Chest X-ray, PA view. Patient: 68 years old, sex F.
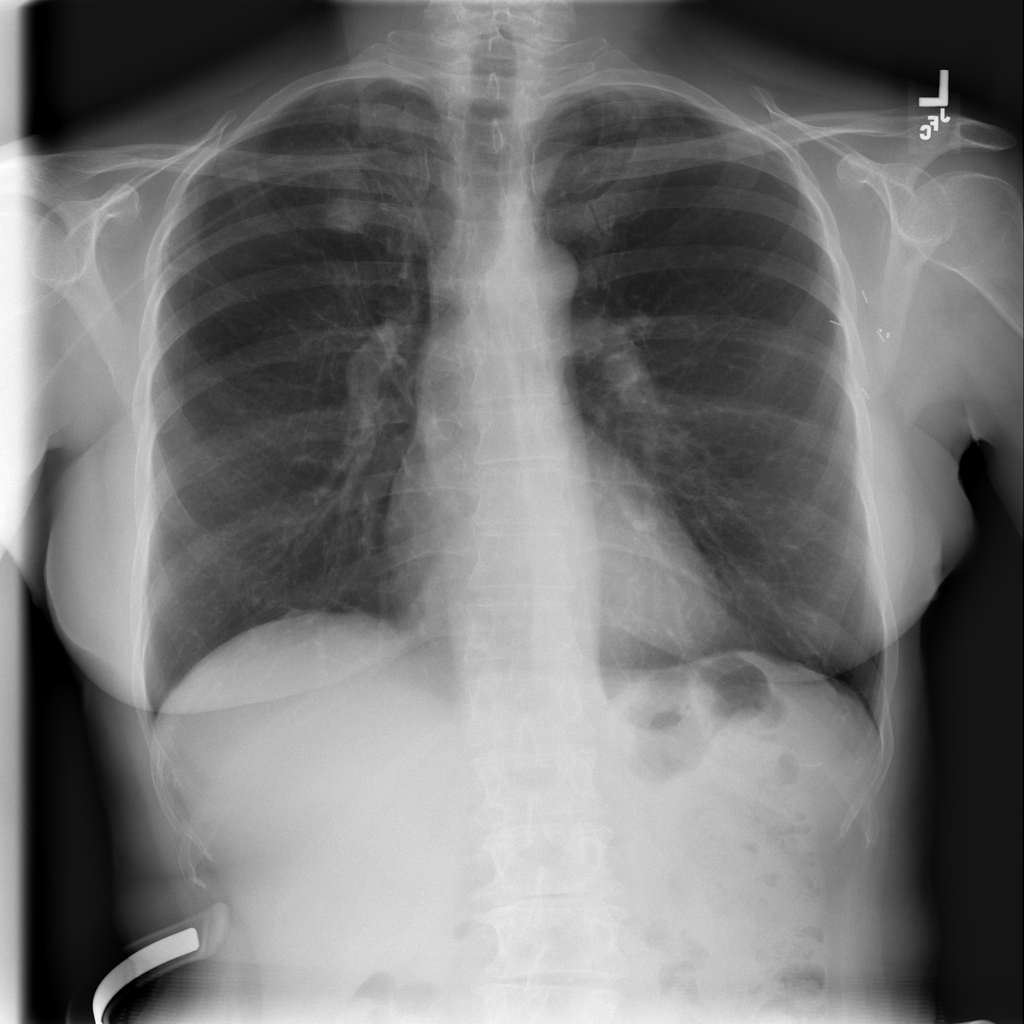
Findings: Fibrosis